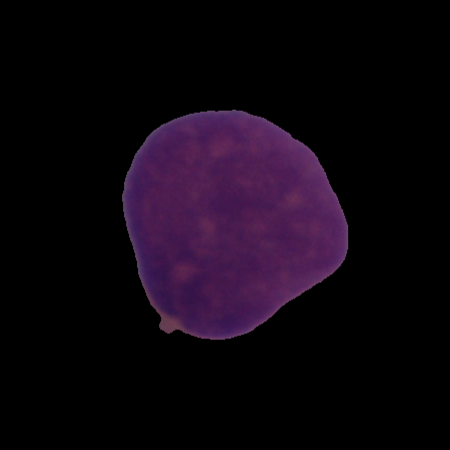
Label: cancer